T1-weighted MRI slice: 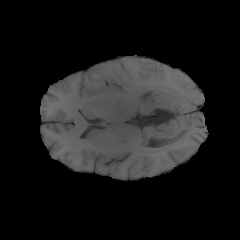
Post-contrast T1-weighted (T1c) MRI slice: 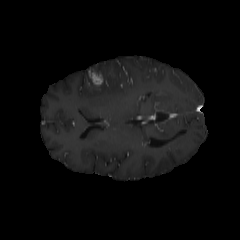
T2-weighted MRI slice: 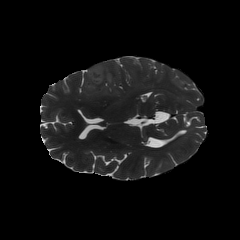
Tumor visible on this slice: yes